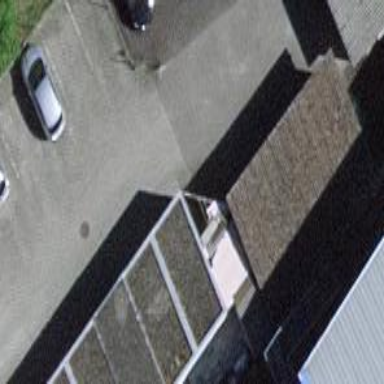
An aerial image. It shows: Garage.